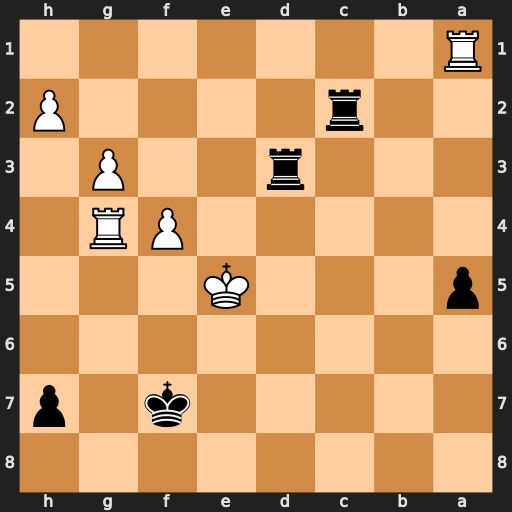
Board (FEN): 8/5k1p/8/p3K3/5PR1/3r2P1/2r4P/R7
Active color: b
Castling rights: -
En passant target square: -
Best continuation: Re2+ Kf5 Rd5#